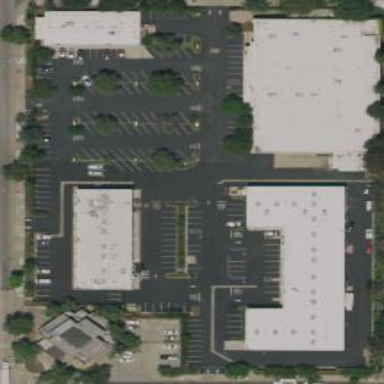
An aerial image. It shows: Commercial area.